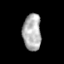
Tissue: skin
Cell type: Epithelial cells
Senescence score: 0.2512
Nuclear area (px): 653
Mean DAPI intensity: 178.02